Current action and preconditions to check: trajectory_clear

Your task: For each precondition in the list above, predict whether it will hold at this action.

Consider the current scene as observed from the mobile robot's camera, and analyze the predicted future states of all dynamic agents (e.g., people, animals, vehicles, or any moving entities) within the NEXT SECOND.

IMPORTANT: Only answer "very likely" if you are absolutely certain—based on strong, clear evidence—that a dynamic agent will violate the precondition in the predicted future state. Do NOT answer "very likely" for unlikely, ambiguous, or low-probability risks.

Ask yourself for each precondition: Is there a high probability, with clear and convincing evidence, that the predicted future states of any dynamic agent will interfere with the predicted future state of the currently executing action within the NEXT SECOND, causing that precondition to fail?

Assess the risk level based on these predictions. Use "likely" or "very likely" if motions create a clear risk of interference.

Use "neutral" or "improbable" if agents are nearby but their predicted paths are clearly diverging or non-conflicting.

Failure Risk Categories: "very improbable", "improbable", "neutral", "likely", "very likely"

Answer Format: Output ONLY the probability_of_failure value from these categories: "very improbable", "improbable", "neutral", "likely", "very likely"

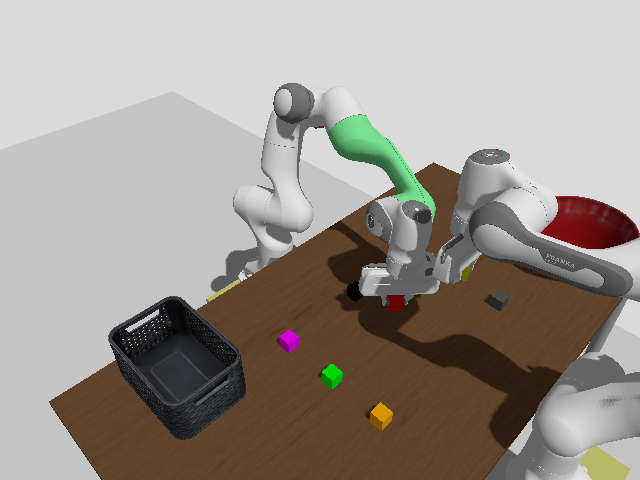

Answer: improbable